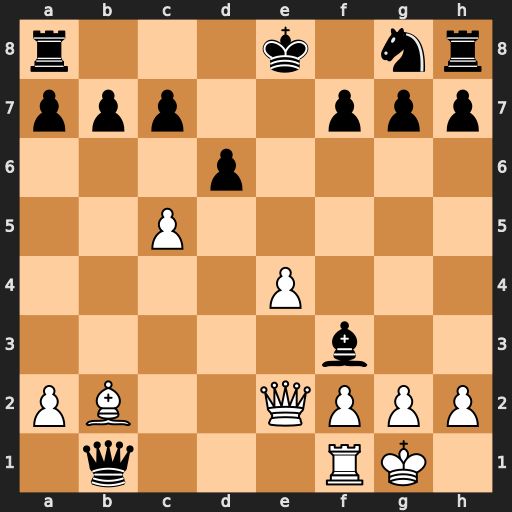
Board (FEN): r3k1nr/ppp2ppp/3p4/2P5/4P3/5b2/PB2QPPP/1q3RK1
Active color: w
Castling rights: kq
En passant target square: -
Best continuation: Qb5+ c6 Qxb7